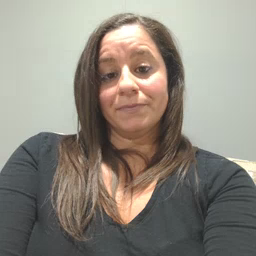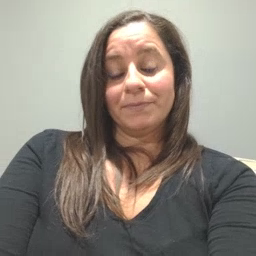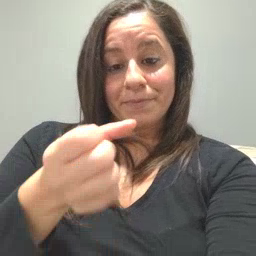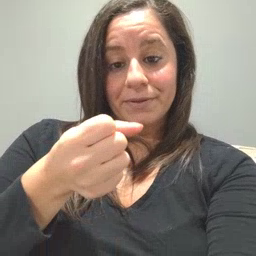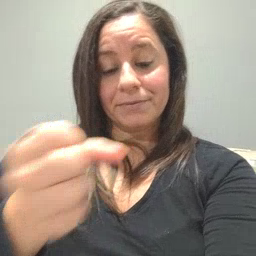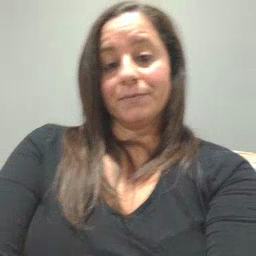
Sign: milk